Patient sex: M
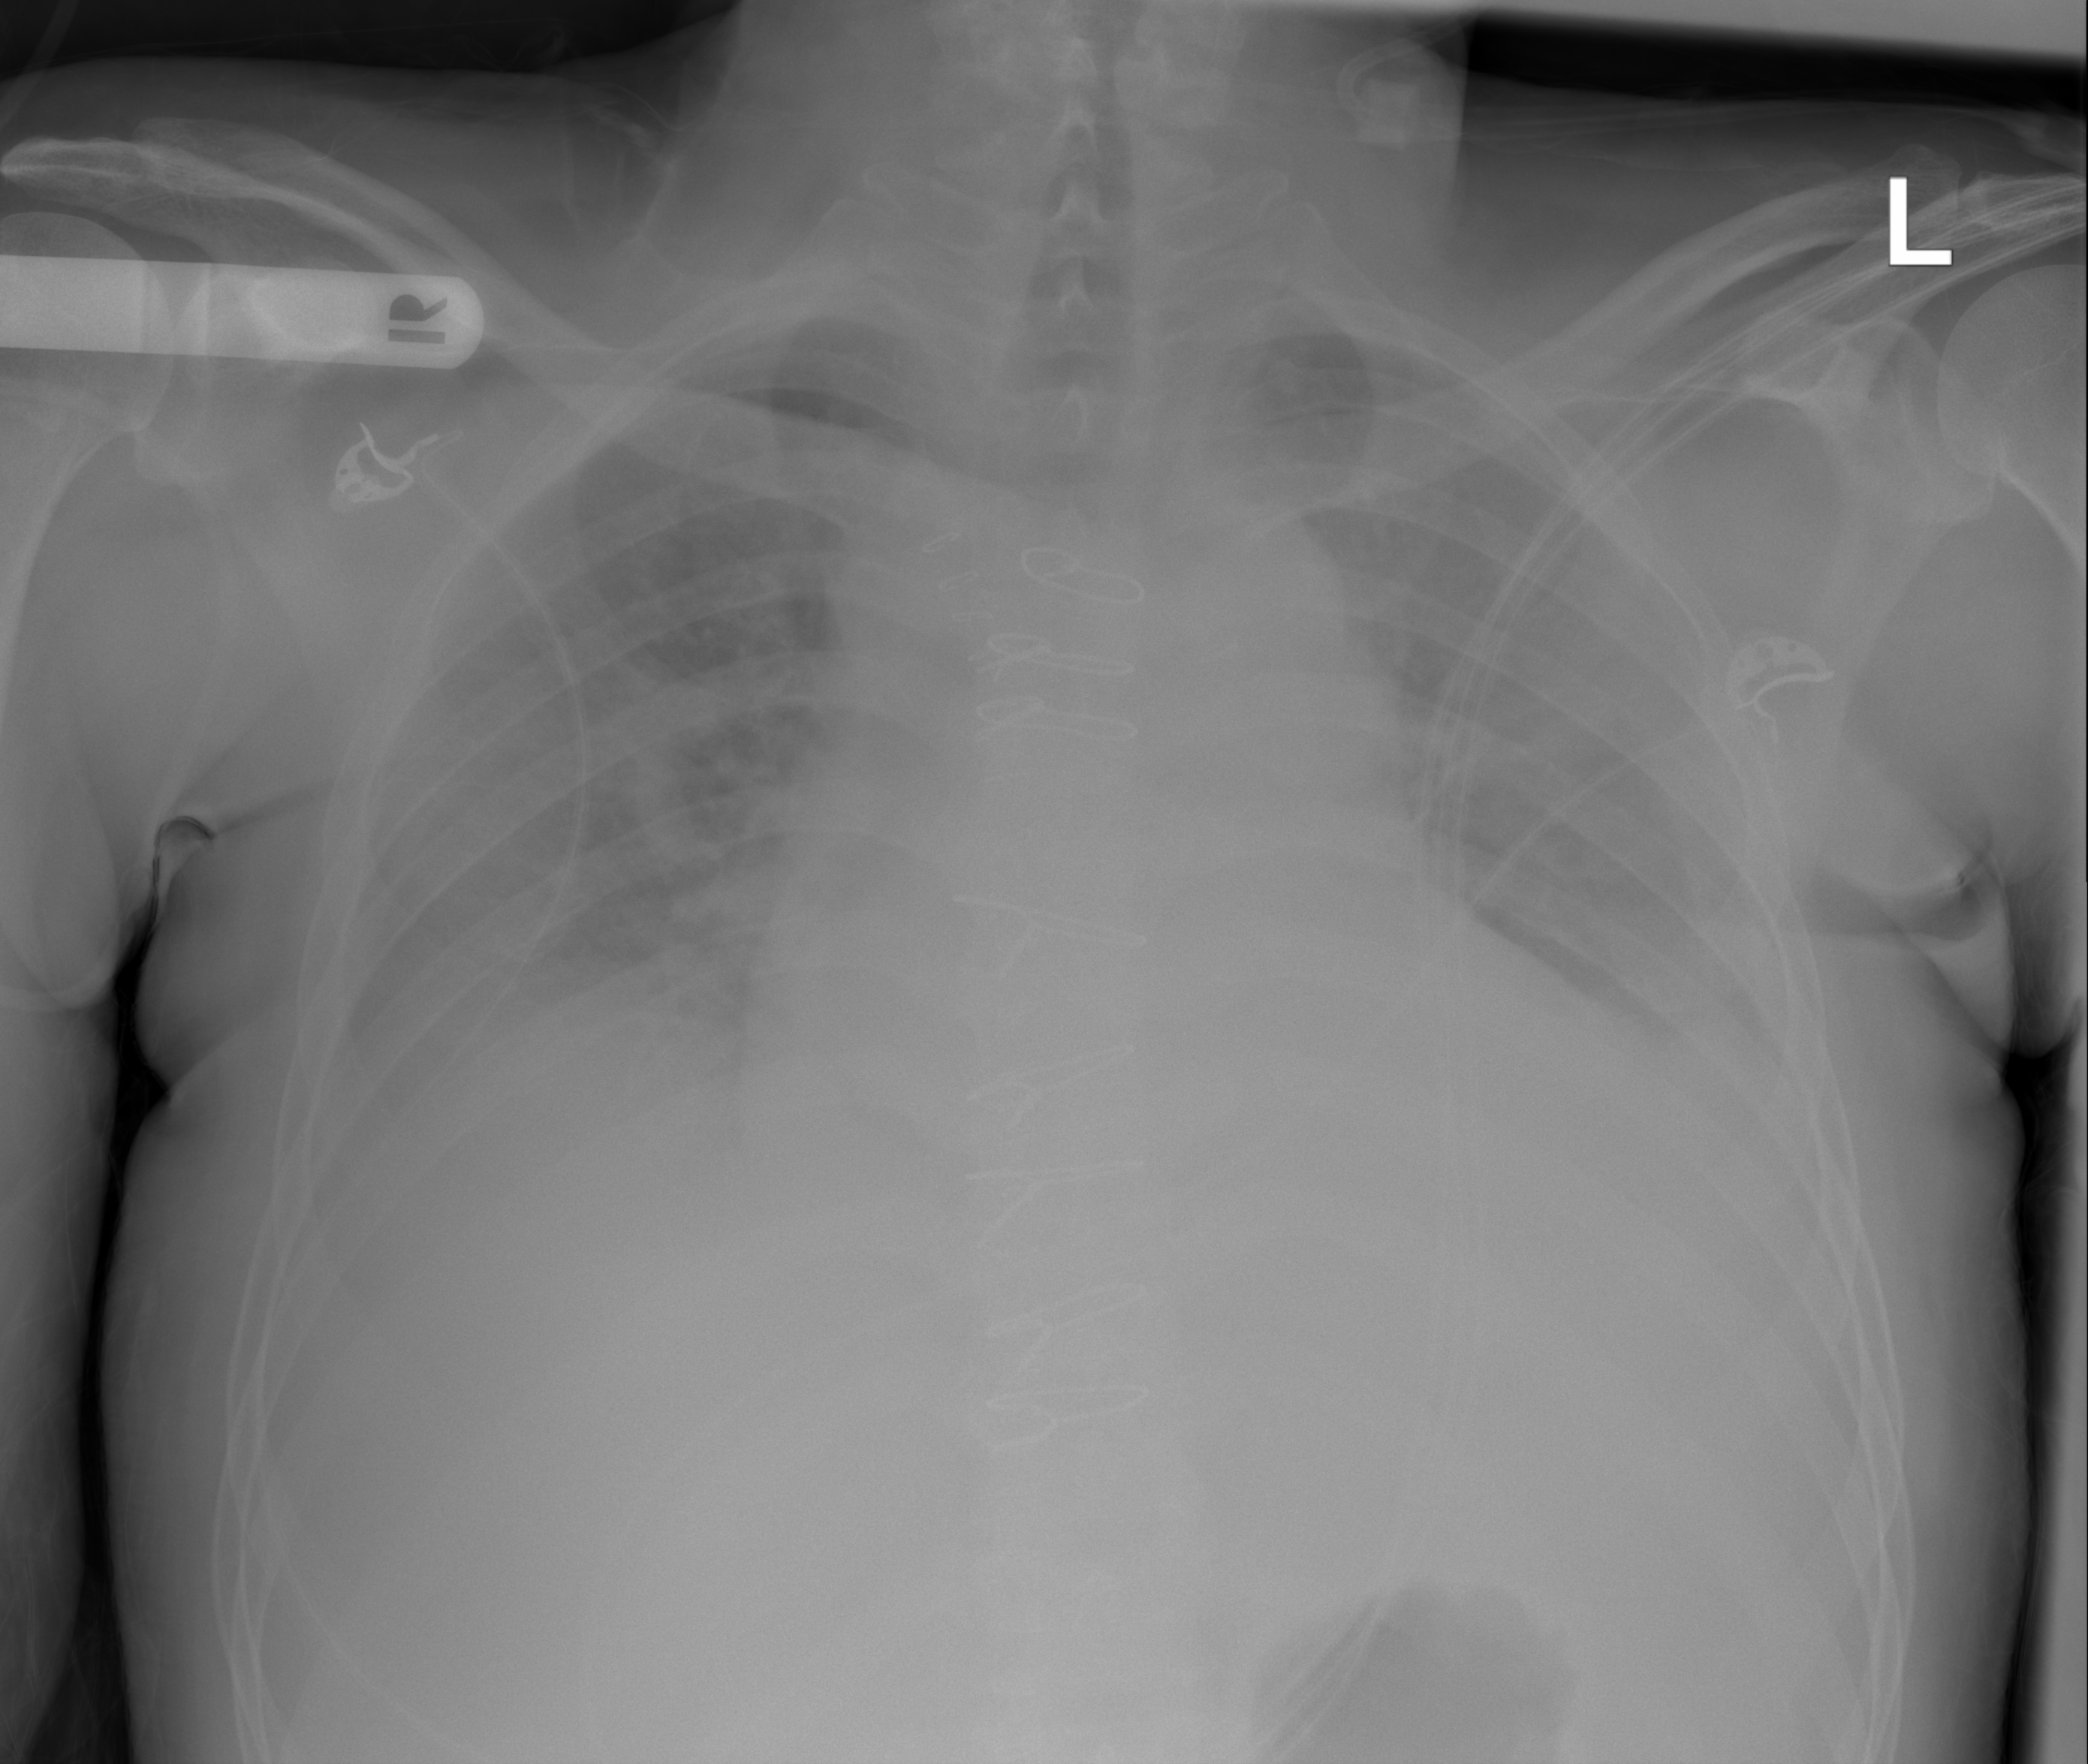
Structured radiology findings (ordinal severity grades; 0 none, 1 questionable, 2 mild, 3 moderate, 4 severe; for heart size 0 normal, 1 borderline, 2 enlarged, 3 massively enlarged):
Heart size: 2
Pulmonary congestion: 2
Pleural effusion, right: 2
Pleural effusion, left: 3
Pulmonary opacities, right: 2
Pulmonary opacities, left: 1
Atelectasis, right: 2
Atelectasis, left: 2